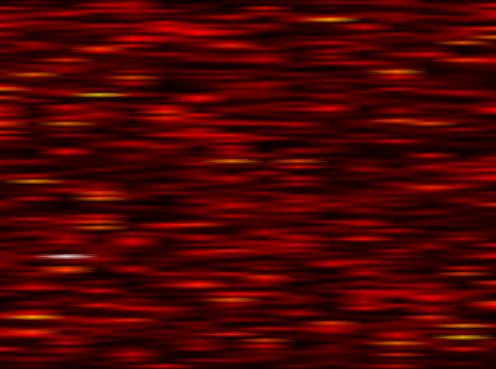
Label: FOFDM